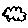
Label: cloud